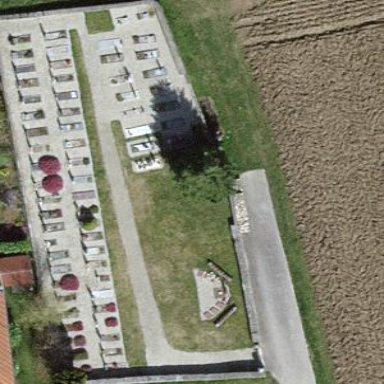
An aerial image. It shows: Grave yard.